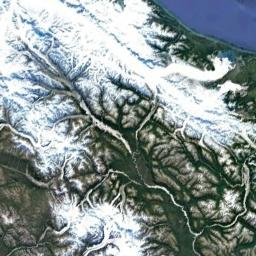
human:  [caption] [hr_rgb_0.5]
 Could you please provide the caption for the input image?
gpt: A large mountain covered in snow is surrounded by blue water .

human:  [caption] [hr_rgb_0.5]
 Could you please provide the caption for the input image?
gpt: The snowberg is next to the sea and the snowberg consist of lots of ridges and valleys .

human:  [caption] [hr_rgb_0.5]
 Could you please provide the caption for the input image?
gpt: The snow berg is next to the water .

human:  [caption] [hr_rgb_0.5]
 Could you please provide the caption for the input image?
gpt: There is a lot of snow on the snowberg .

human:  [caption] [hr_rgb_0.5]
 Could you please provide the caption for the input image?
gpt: There are much snow and some green land on the snowberg .